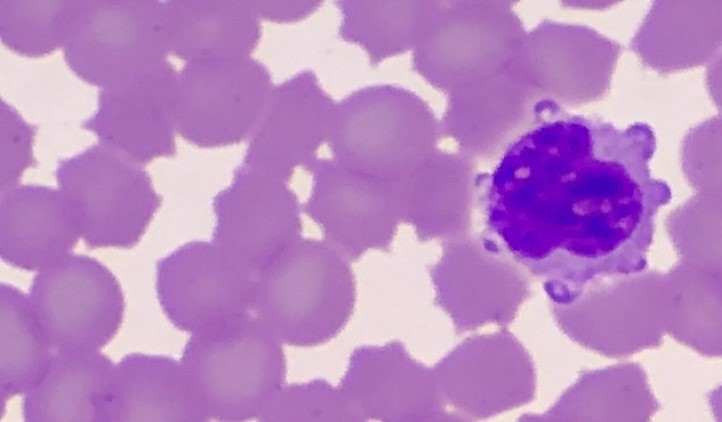
White blood cell type: Monocyte